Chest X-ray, PA view. Patient: 65 years old, sex M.
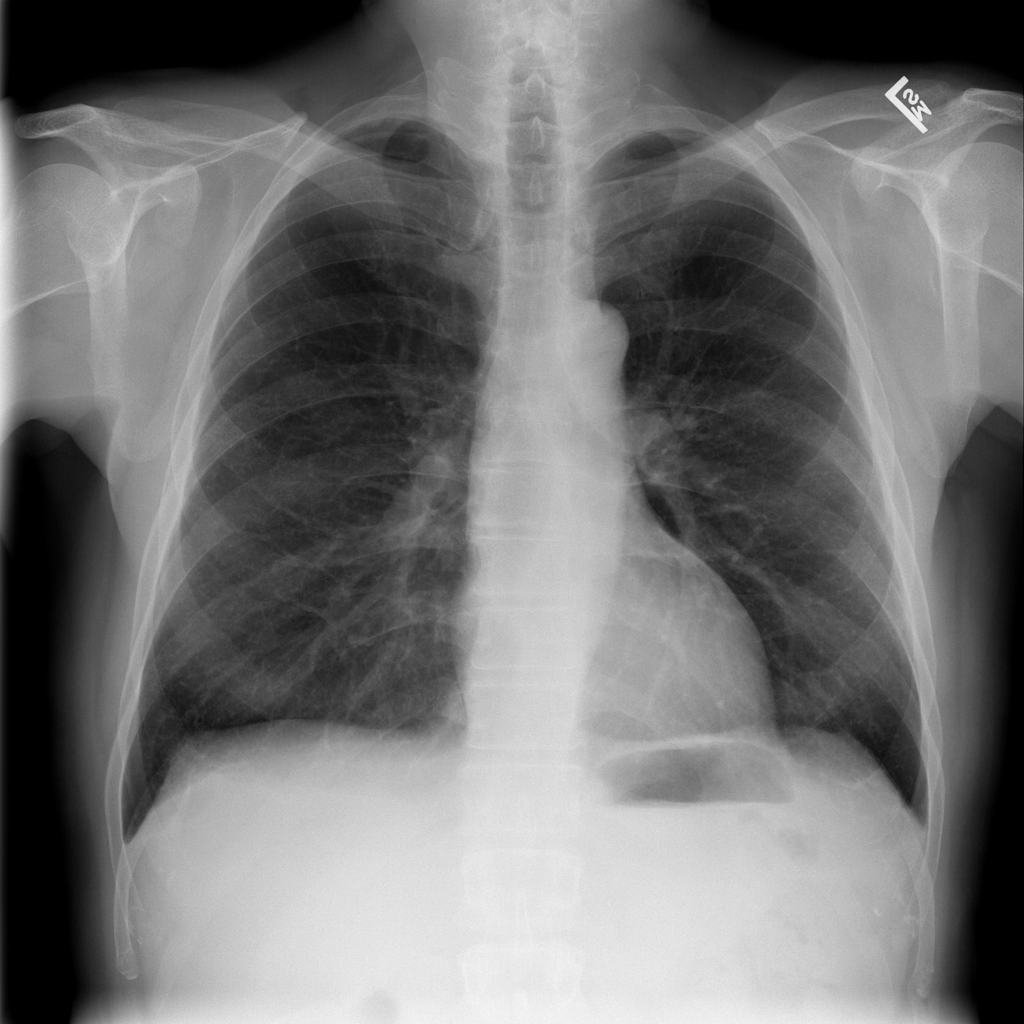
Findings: No Finding